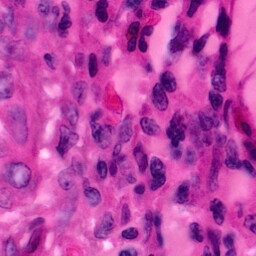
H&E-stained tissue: Pancreatic